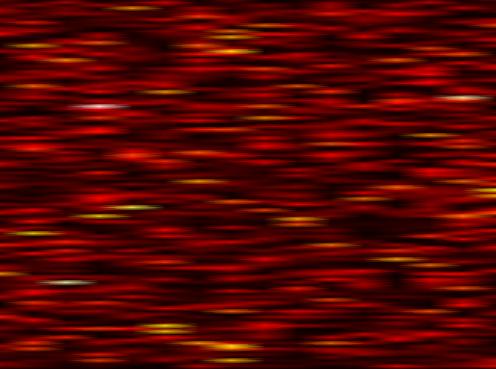
Label: WOLA